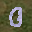
Label: 0